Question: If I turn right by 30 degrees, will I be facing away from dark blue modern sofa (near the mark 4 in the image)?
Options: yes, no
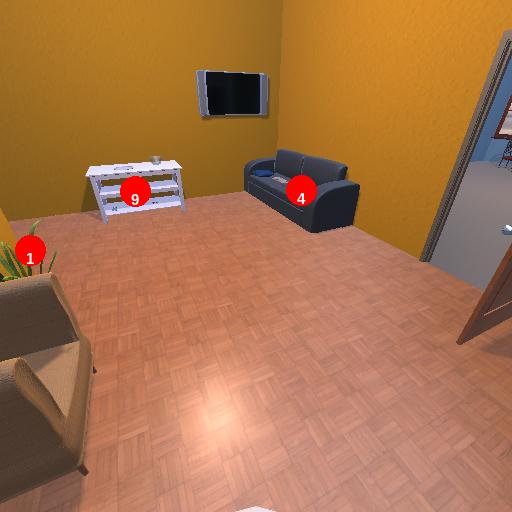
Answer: yes